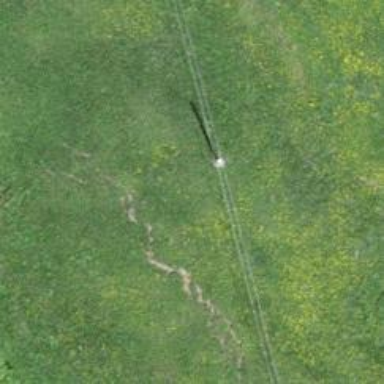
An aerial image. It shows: Minor power line.